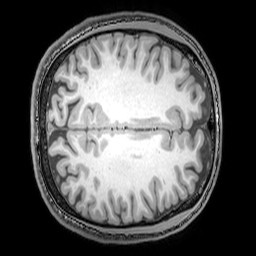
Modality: T1w
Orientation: axial
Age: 22
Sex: male
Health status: healthy
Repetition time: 0.081 s
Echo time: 0.037 s